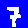
Digit: 7